Question: in my app, i try to display two annotations representing each one a specific longitude/latitude, my relevant code is this :
'''
-(void)viewWillAppear:(BOOL)animated{
currentLocation.latitude=33.413313;
currentLocation.longitude=-111.907326;
currentLocation2.latitude=32.413313;
currentLocation2.longitude=-110.907326;
RMMarkerManager *markerManager=[mapView markerManager];
[mapView setDelegate:self];
[mapView setBackgroundColor:[UIColor grayColor]];
[mapView moveToLatLong:currentLocation];
[self.view addSubview:mapView];
RMMarker *marker=[[RMMarker alloc] initWithUIImage:[UIImage imageNamed:@"marker-blue.png"]];
[marker setTextForegroundColor:[UIColor blueColor]];
[marker changeLabelUsingText:@"Vous etes ici"];
[markerManager addMarker:marker
AtLatLong:currentLocation];
RMMarker *marker2=[[RMMarker alloc] initWithUIImage:[UIImage imageNamed:@"marker-red.png"]];
[marker setTextForegroundColor:[UIColor redColor]];
[marker changeLabelUsingText:@"Station de service"];
[markerManager addMarker:marker2
AtLatLong:currentLocation2];
[marker release];
[marker2 release];
}
'''
After i run the app, i see only one annotation :

The strange is that the only annotation i see has the color of the first annotation and the text of the second annotation.
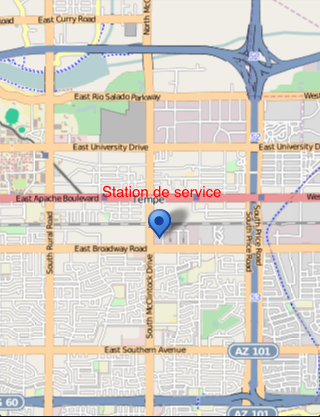
Answer: In your code, when setting the color and text of the second marker you seem to have a typo where you've forgotten the '2' so you are actually setting the color and text on the first marker twice. That probably explains why it has the color of one and text of the other, but I'm not sure it explains why only one appears on the map.
edit: I think the reason that they are not both appearing on the map is that the two points are one degree of latitude and one degree of longitude apart, which is basically over 100km distance - which looks much larger than the zoom scale of the map section you are showing. Maybe you meant to have them one minute apart rather than one degree (which would translate to a couple of km rather than over 100km).